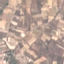
Label: PermanentCrop